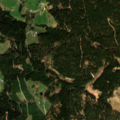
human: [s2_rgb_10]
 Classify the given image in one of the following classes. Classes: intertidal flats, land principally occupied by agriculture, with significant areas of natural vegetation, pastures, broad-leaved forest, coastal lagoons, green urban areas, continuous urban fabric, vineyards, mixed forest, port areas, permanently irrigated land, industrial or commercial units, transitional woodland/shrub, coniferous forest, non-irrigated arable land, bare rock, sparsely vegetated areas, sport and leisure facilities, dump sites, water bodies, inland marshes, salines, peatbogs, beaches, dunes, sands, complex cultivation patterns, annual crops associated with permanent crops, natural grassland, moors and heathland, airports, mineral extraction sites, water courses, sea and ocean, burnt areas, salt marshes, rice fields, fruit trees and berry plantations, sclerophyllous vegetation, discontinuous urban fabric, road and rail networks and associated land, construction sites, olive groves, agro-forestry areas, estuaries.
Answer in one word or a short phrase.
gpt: pastures, land principally occupied by agriculture, with significant areas of natural vegetation, coniferous forest, mixed forest